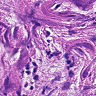
Metastatic tissue present: yes